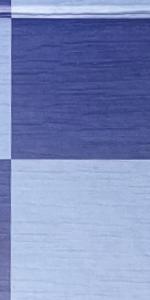
Label: Empty